Question: I have a 'TableViewer' in my application that has the following features:
- -
Now I want to select the new line by default, and I tried many commands like 'tableViewer.getTable().select(index);' and as it is now:
'''
public void selectAdded(int id) {
tableViewer.getTable().setSelection(id);
}
'''
This picture shows what is the problem:
The upper one shows as it works now with this code. The row below shows how it looks when I click a row. The problem is, the buttons don't get enabled, and I have two read-only text fields that remains blank instead of showing the information I need. But when I click, everything works normally.
What should I do to achive that 'selectAdded(int id)' acts like a click? The solution should be multi-platform (Mac/Windows), but at least on Mac.
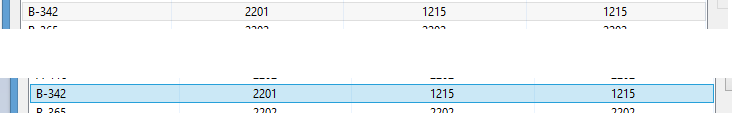
Answer: Don't use the 'Table' selection methods which using 'TableViewer'. Instead use
'''
ISelection selection = new StructuredSelection(model object);
tableViewer.setSelection(selection);
'''
'model object' is the model object for the row you want to select (as returned by your content provider).